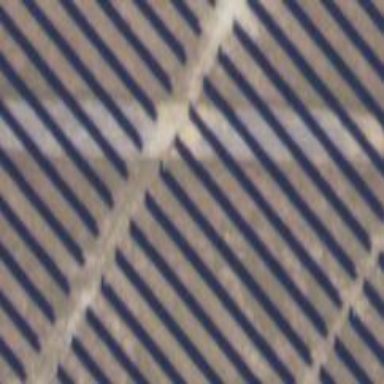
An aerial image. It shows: Solar power generator utilizing photovoltaic technology with solar photovoltaic panels.